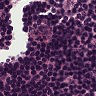
Metastatic tissue present: no